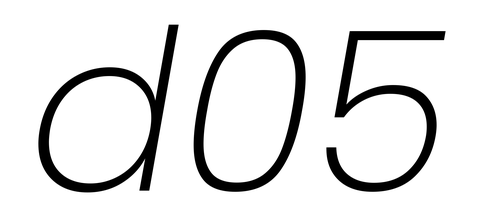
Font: Poppins-ExtraLightItalic